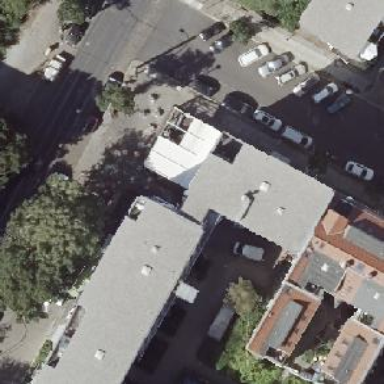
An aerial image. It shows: Restaurant.